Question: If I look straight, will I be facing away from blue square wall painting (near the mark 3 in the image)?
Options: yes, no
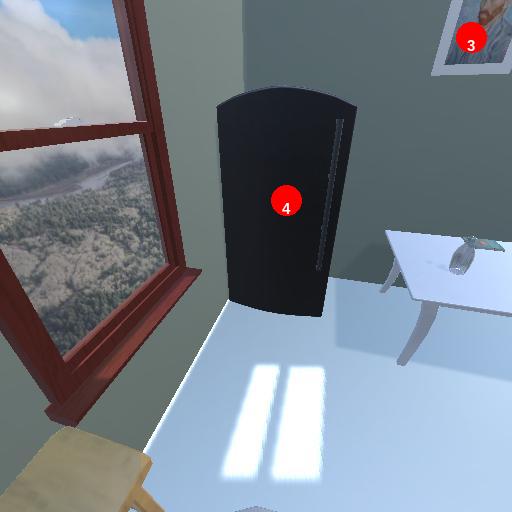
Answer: yes